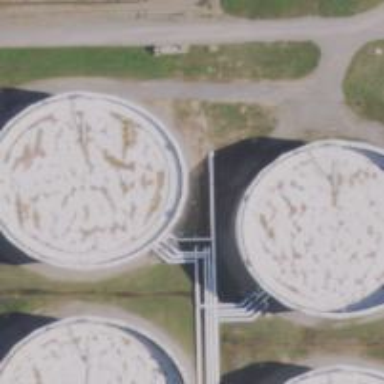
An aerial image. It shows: Storage tank which is man-made and housed in building.